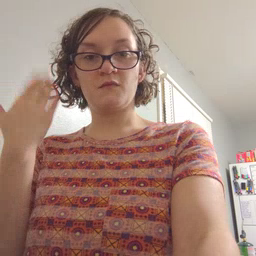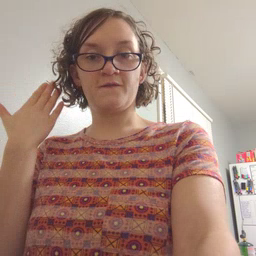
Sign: before